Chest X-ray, AP view. Patient: 45 years old, sex M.
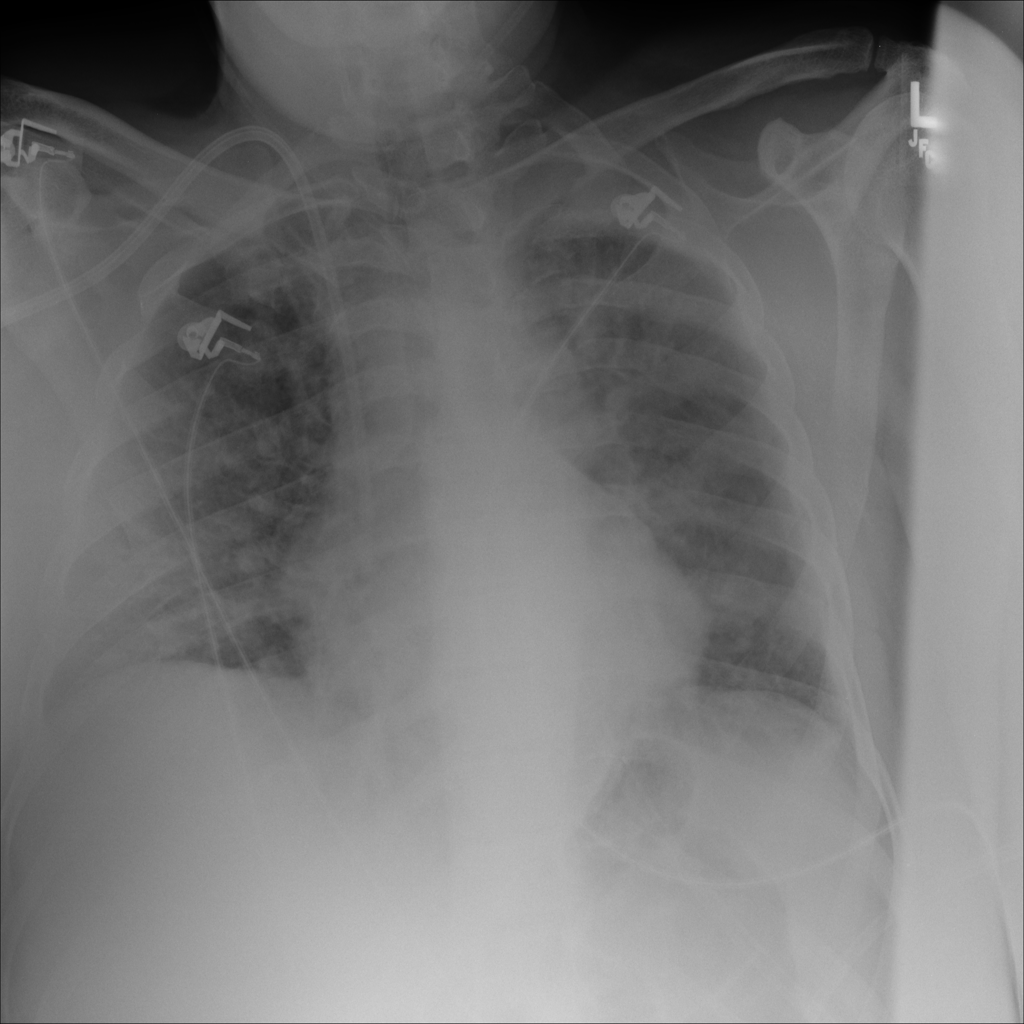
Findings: Edema